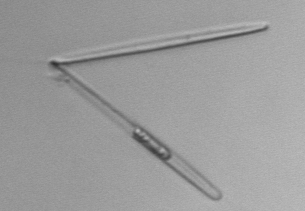
Label: Thalassionema